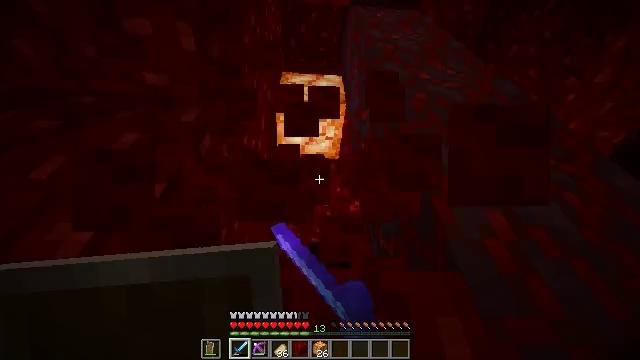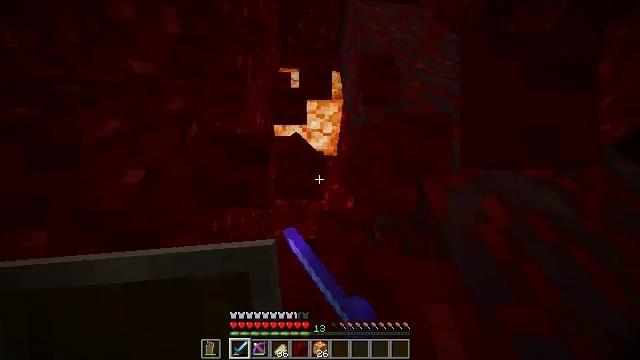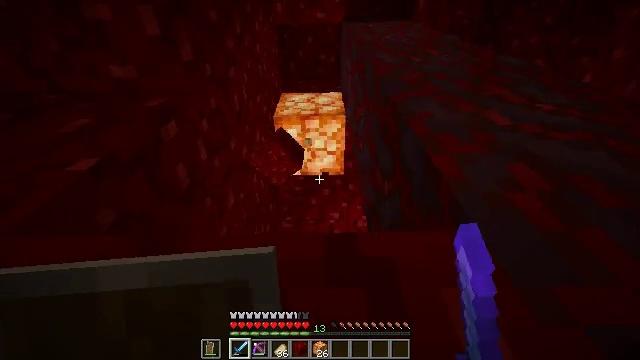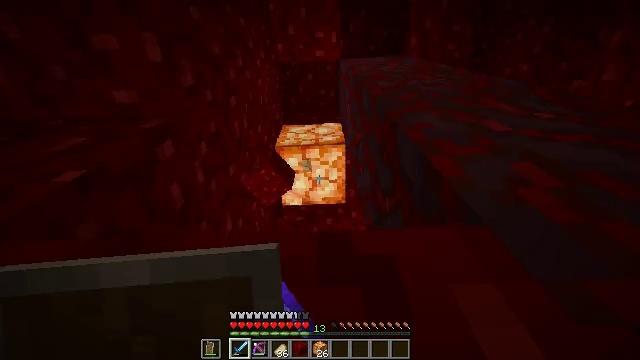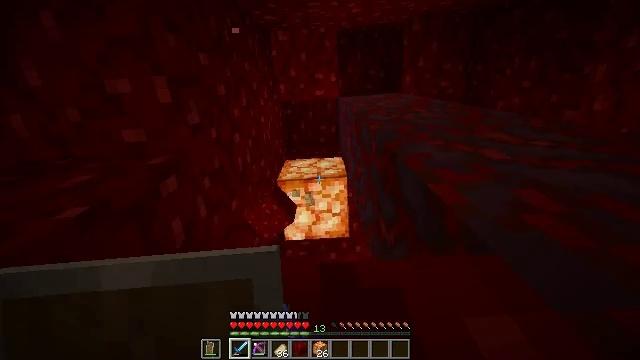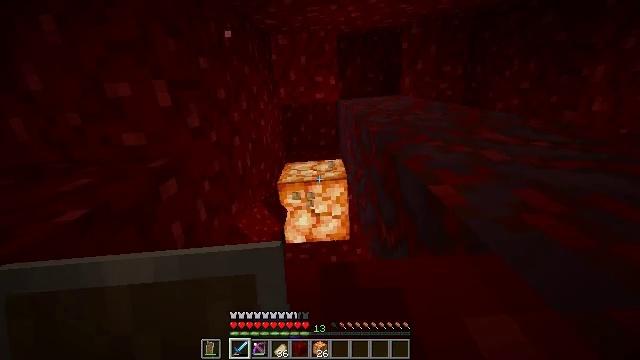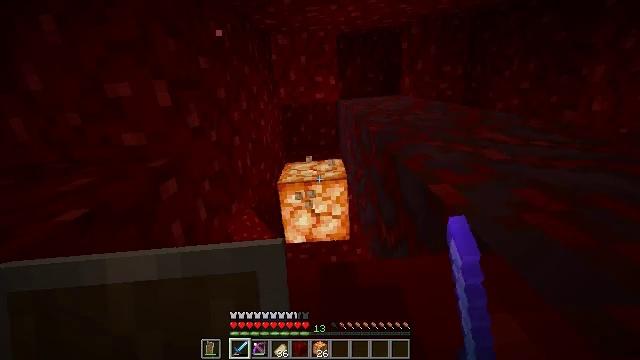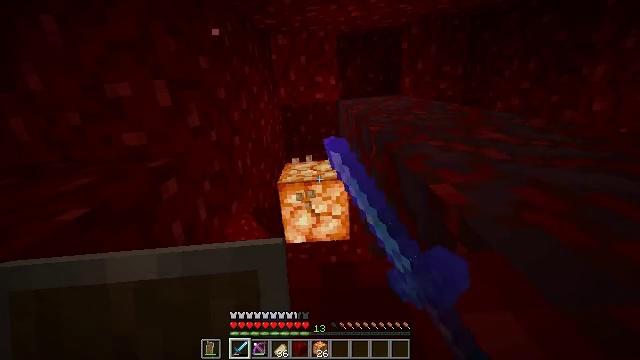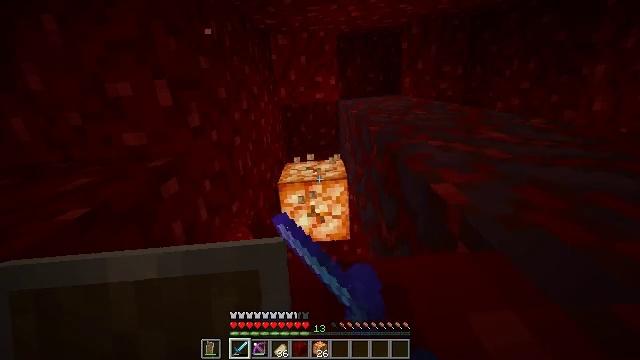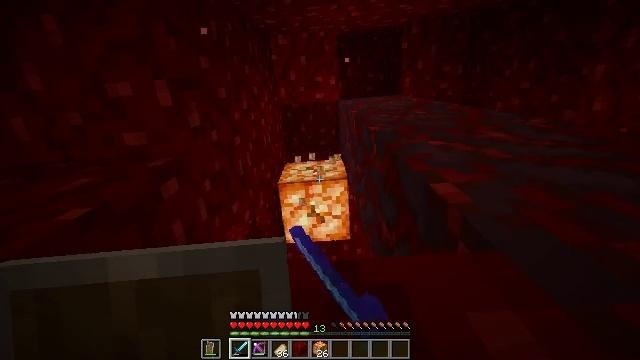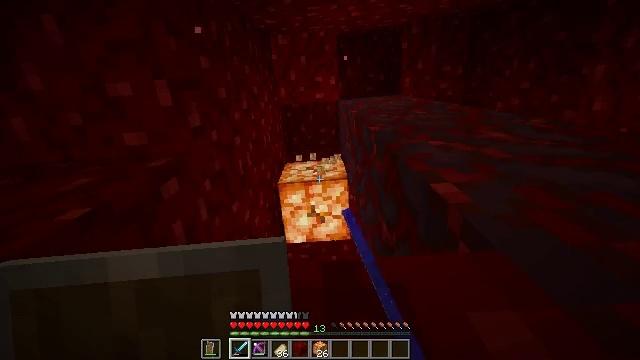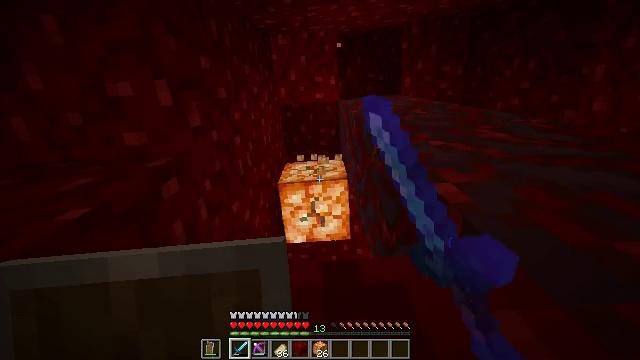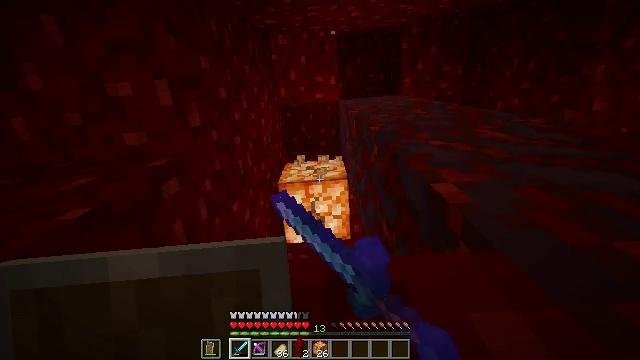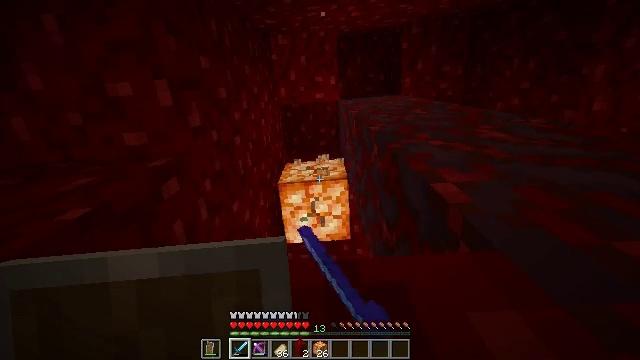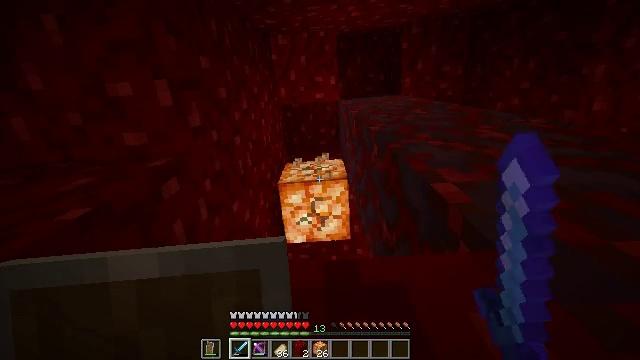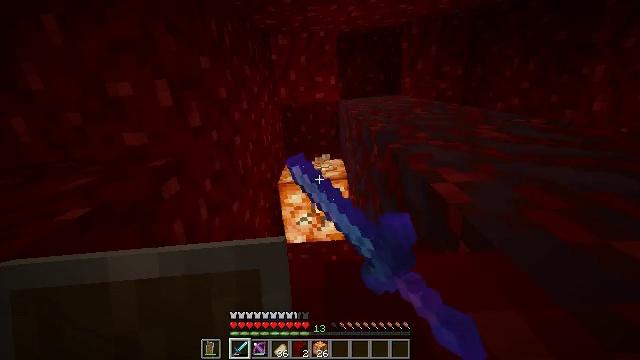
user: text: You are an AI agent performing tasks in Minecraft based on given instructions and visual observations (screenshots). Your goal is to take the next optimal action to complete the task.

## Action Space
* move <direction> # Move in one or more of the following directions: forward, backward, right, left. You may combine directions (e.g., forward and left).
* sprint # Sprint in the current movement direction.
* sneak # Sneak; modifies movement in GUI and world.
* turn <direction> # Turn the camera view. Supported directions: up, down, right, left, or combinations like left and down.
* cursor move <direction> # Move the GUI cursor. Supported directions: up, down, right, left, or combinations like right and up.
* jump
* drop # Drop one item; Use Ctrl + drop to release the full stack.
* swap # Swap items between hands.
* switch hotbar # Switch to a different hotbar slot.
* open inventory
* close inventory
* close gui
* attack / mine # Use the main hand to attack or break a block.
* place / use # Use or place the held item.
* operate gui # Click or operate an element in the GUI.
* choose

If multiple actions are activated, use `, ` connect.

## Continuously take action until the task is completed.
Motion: motion action
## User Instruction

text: Collect the shroomlight block.
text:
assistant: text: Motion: move forward, attack / mine
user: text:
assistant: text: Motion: move forward, turn left and up, attack / mine
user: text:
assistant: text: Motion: turn left and up, attack / mine
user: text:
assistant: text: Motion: turn left and up, attack / mine
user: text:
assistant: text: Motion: attack / mine
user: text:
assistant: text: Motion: attack / mine
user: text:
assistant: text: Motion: attack / mine
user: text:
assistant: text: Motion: attack / mine
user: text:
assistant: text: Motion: attack / mine
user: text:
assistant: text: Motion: attack / mine
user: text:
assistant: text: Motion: attack / mine
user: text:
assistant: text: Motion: attack / mine
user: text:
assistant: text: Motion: attack / mine
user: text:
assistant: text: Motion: attack / mine
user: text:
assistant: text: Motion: attack / mine
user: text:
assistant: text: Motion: attack / mine
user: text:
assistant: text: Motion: attack / mine
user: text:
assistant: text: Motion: attack / mine
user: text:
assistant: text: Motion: attack / mine
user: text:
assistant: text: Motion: attack / mine
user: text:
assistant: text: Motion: attack / mine
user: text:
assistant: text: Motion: attack / mine
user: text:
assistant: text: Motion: attack / mine
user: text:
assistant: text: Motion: attack / mine
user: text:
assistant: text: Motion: attack / mine
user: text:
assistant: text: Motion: attack / mine
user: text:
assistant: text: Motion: attack / mine
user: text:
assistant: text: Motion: attack / mine
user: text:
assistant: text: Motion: attack / mine
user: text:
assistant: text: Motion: attack / mine